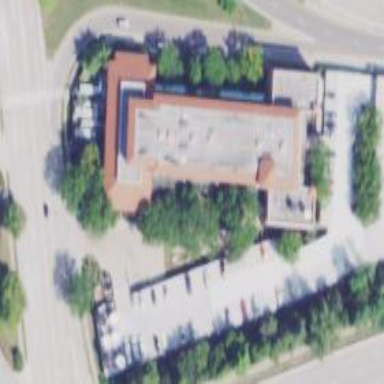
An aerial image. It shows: Television studio building.